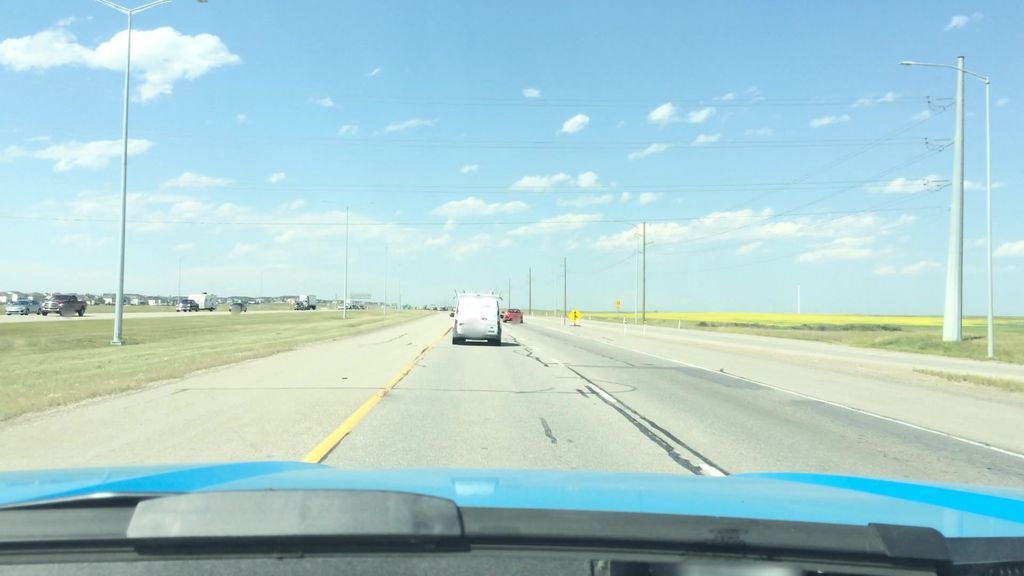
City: calgary